Question: So I create the name with ':=', but I want to use it in ggplot2 as 'y' which does not seem to work.
'''
library(tidyverse)
date_group_plot_line <- function(df, group_col, summarise_col) {
group_col <-enquo(group_col)
summarise_col <- enquo(summarise_col)
name <- paste0(rlang::quo_name(summarise_col), "_", "mean")
df %>%
dplyr::group_by(!!group_col) %>%
dplyr::summarise( !!name := mean(!!summarise_col)) %>%
dplyr::filter(!is.na(!!group_col)) %>%
ggplot2::ggplot(ggplot2::aes(x=!!group_col, y= !!name )) +
ggplot2::geom_point()
}
date_group_plot_line(diamonds, cut, price)
#> Warning: package 'bindrcpp' was built under R version 3.4.4
'''

Created on 2019-05-08 by the <URL>.
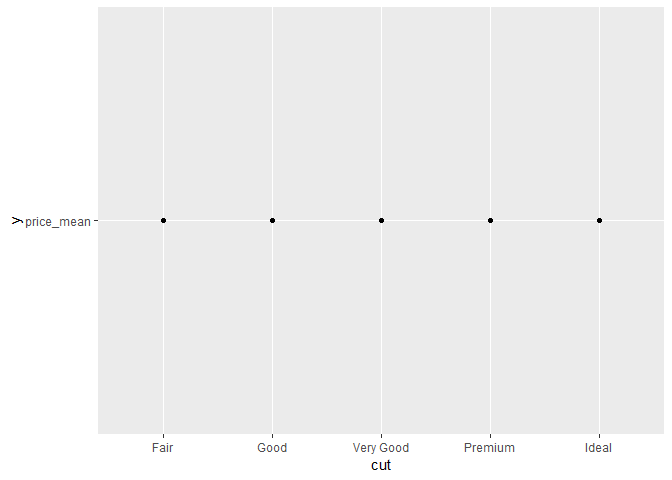
Answer: With the help of @LionelHenry in the comment section of the question here is my own answer:
'''
library(tidyverse)
date_group_plot_line <- function(df, group_col, summarise_col) {
group_col <-enquo(group_col)
summarise_col <- enquo(summarise_col)
name <- paste0(rlang::quo_name(summarise_col), "_", "mean")
df %>%
dplyr::group_by(!!group_col) %>%
dplyr::summarise( !!name := mean(!!summarise_col)) %>%
dplyr::filter(!is.na(!!group_col)) %>%
ggplot2::ggplot(ggplot2::aes(x=!!group_col, y= !!rlang::sym(name) )) +
ggplot2::geom_point()
}
date_group_plot_line(diamonds, cut, price)
#> Warning: package 'bindrcpp' was built under R version 3.4.4
'''

Created on 2019-05-08 by the <URL>.